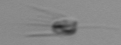
Label: Calciopappus